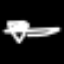
Label: diamond